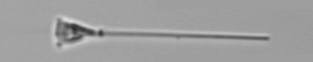
Label: Asterionellopsis_glacialis